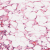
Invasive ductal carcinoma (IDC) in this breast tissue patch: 0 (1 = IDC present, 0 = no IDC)